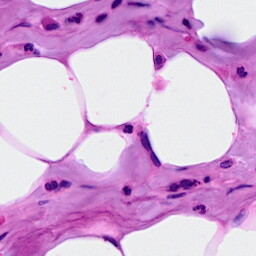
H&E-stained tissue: Breast